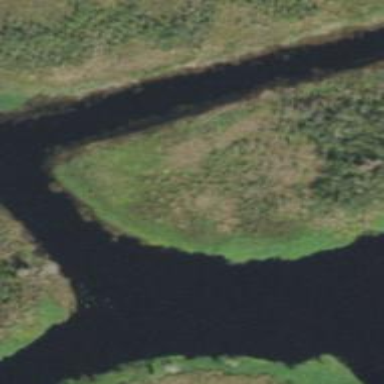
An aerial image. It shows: Marsh wetland.